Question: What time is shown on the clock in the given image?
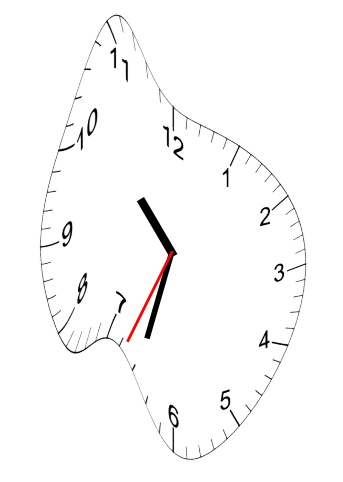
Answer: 10:32:34